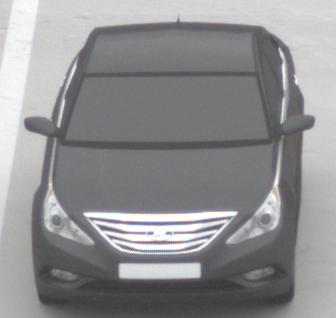
Make: Hyundai
Model: Sonata
Detailed model: Gen. 6 YF
Model produced from: 2009
Model produced until: 2016
Doors: 4
Color: gray
Road condition: dry road
Daytime: midday
Contrast: low contrast